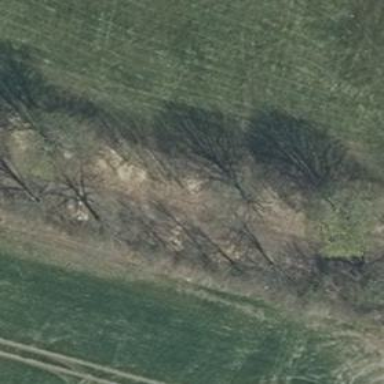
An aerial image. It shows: Row of deciduous broadleaved trees.